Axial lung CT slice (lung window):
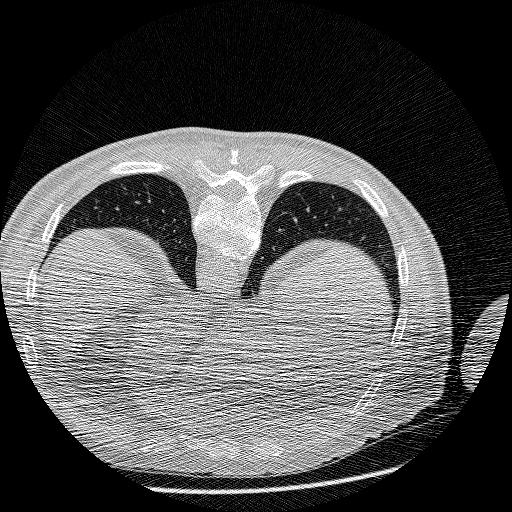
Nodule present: no